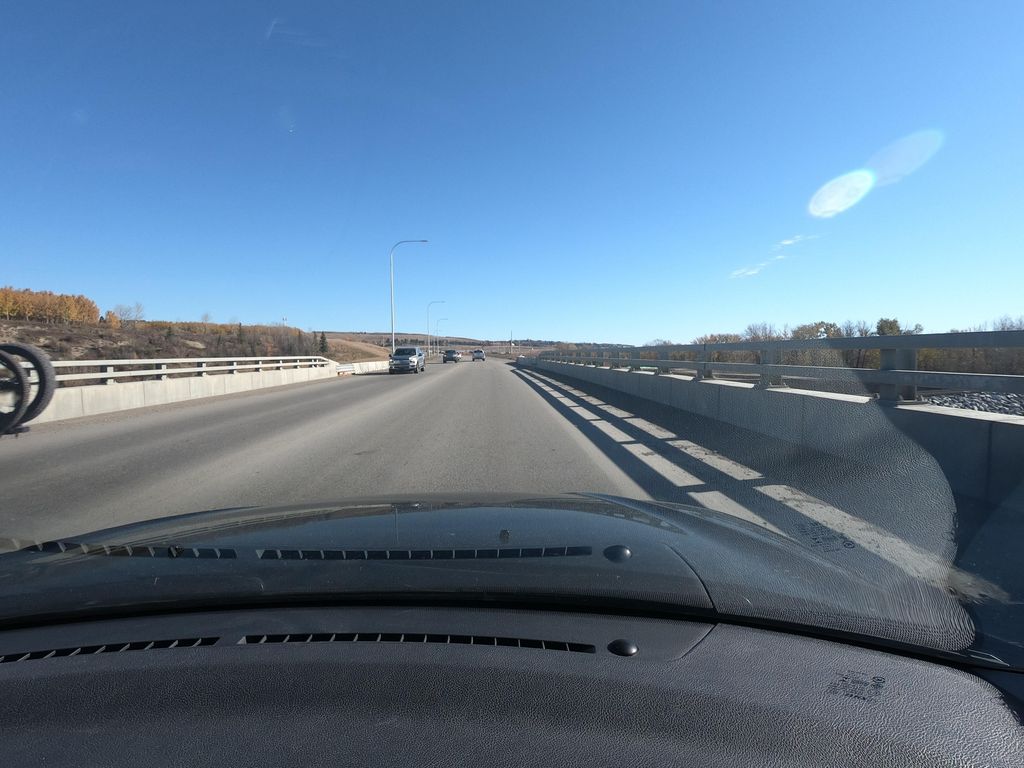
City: calgary